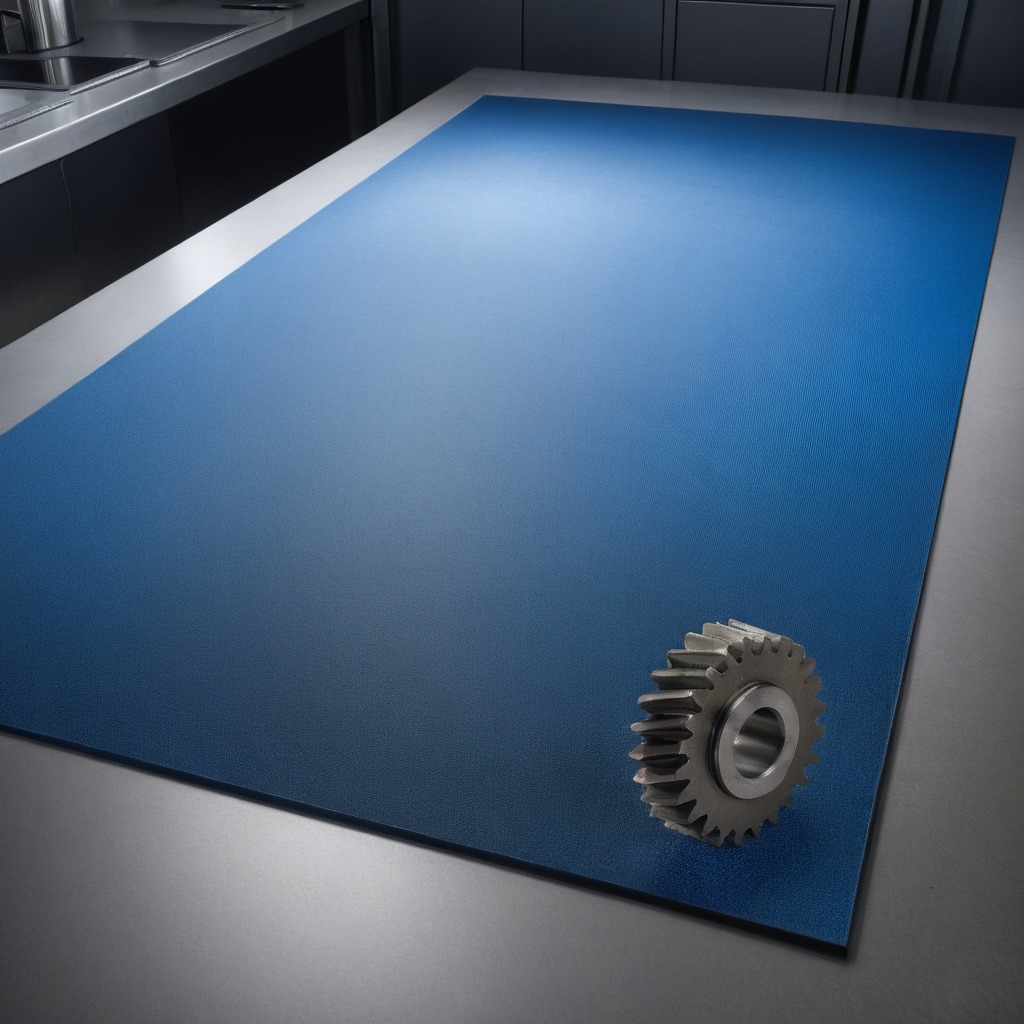
A steel gear with teeth lies on the clean granite tabletop covered with a blue rubber mat inside a workshop under bright overhead lighting crisp shadows high clarity worn but beneath the mat